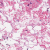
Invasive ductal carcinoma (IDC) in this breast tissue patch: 0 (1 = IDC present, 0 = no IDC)